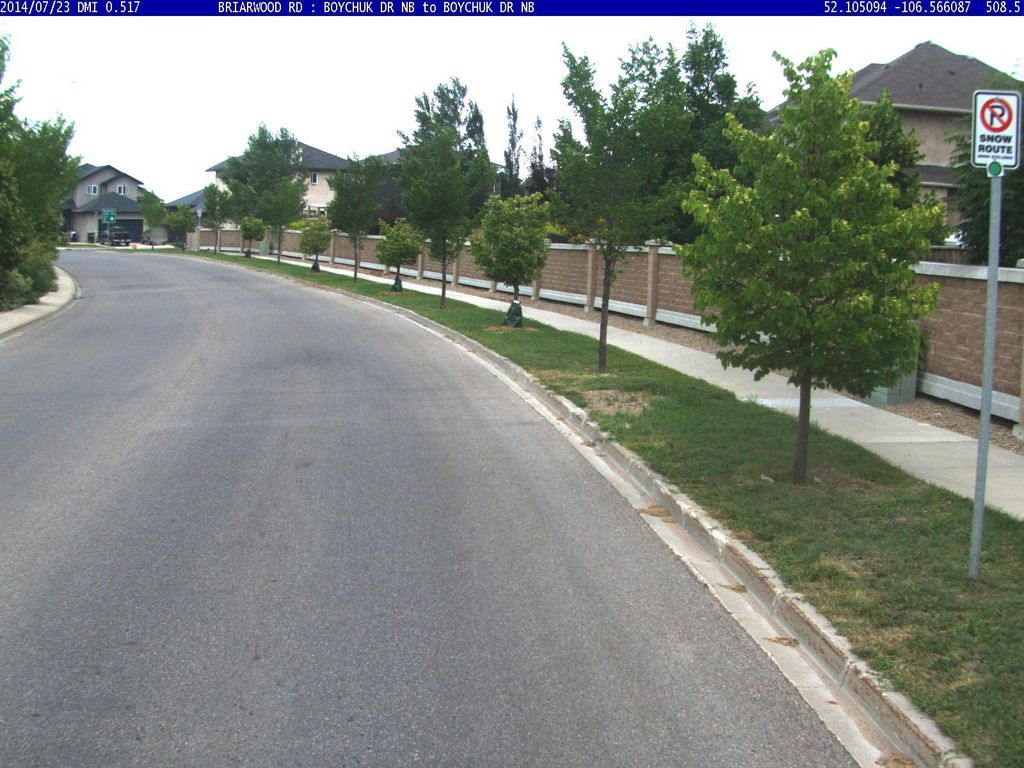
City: saskatoon